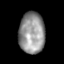
Tissue: skin
Cell type: Epithelial cells
Senescence score: 0.8569
Nuclear area (px): 1044
Mean DAPI intensity: 147.775